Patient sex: M
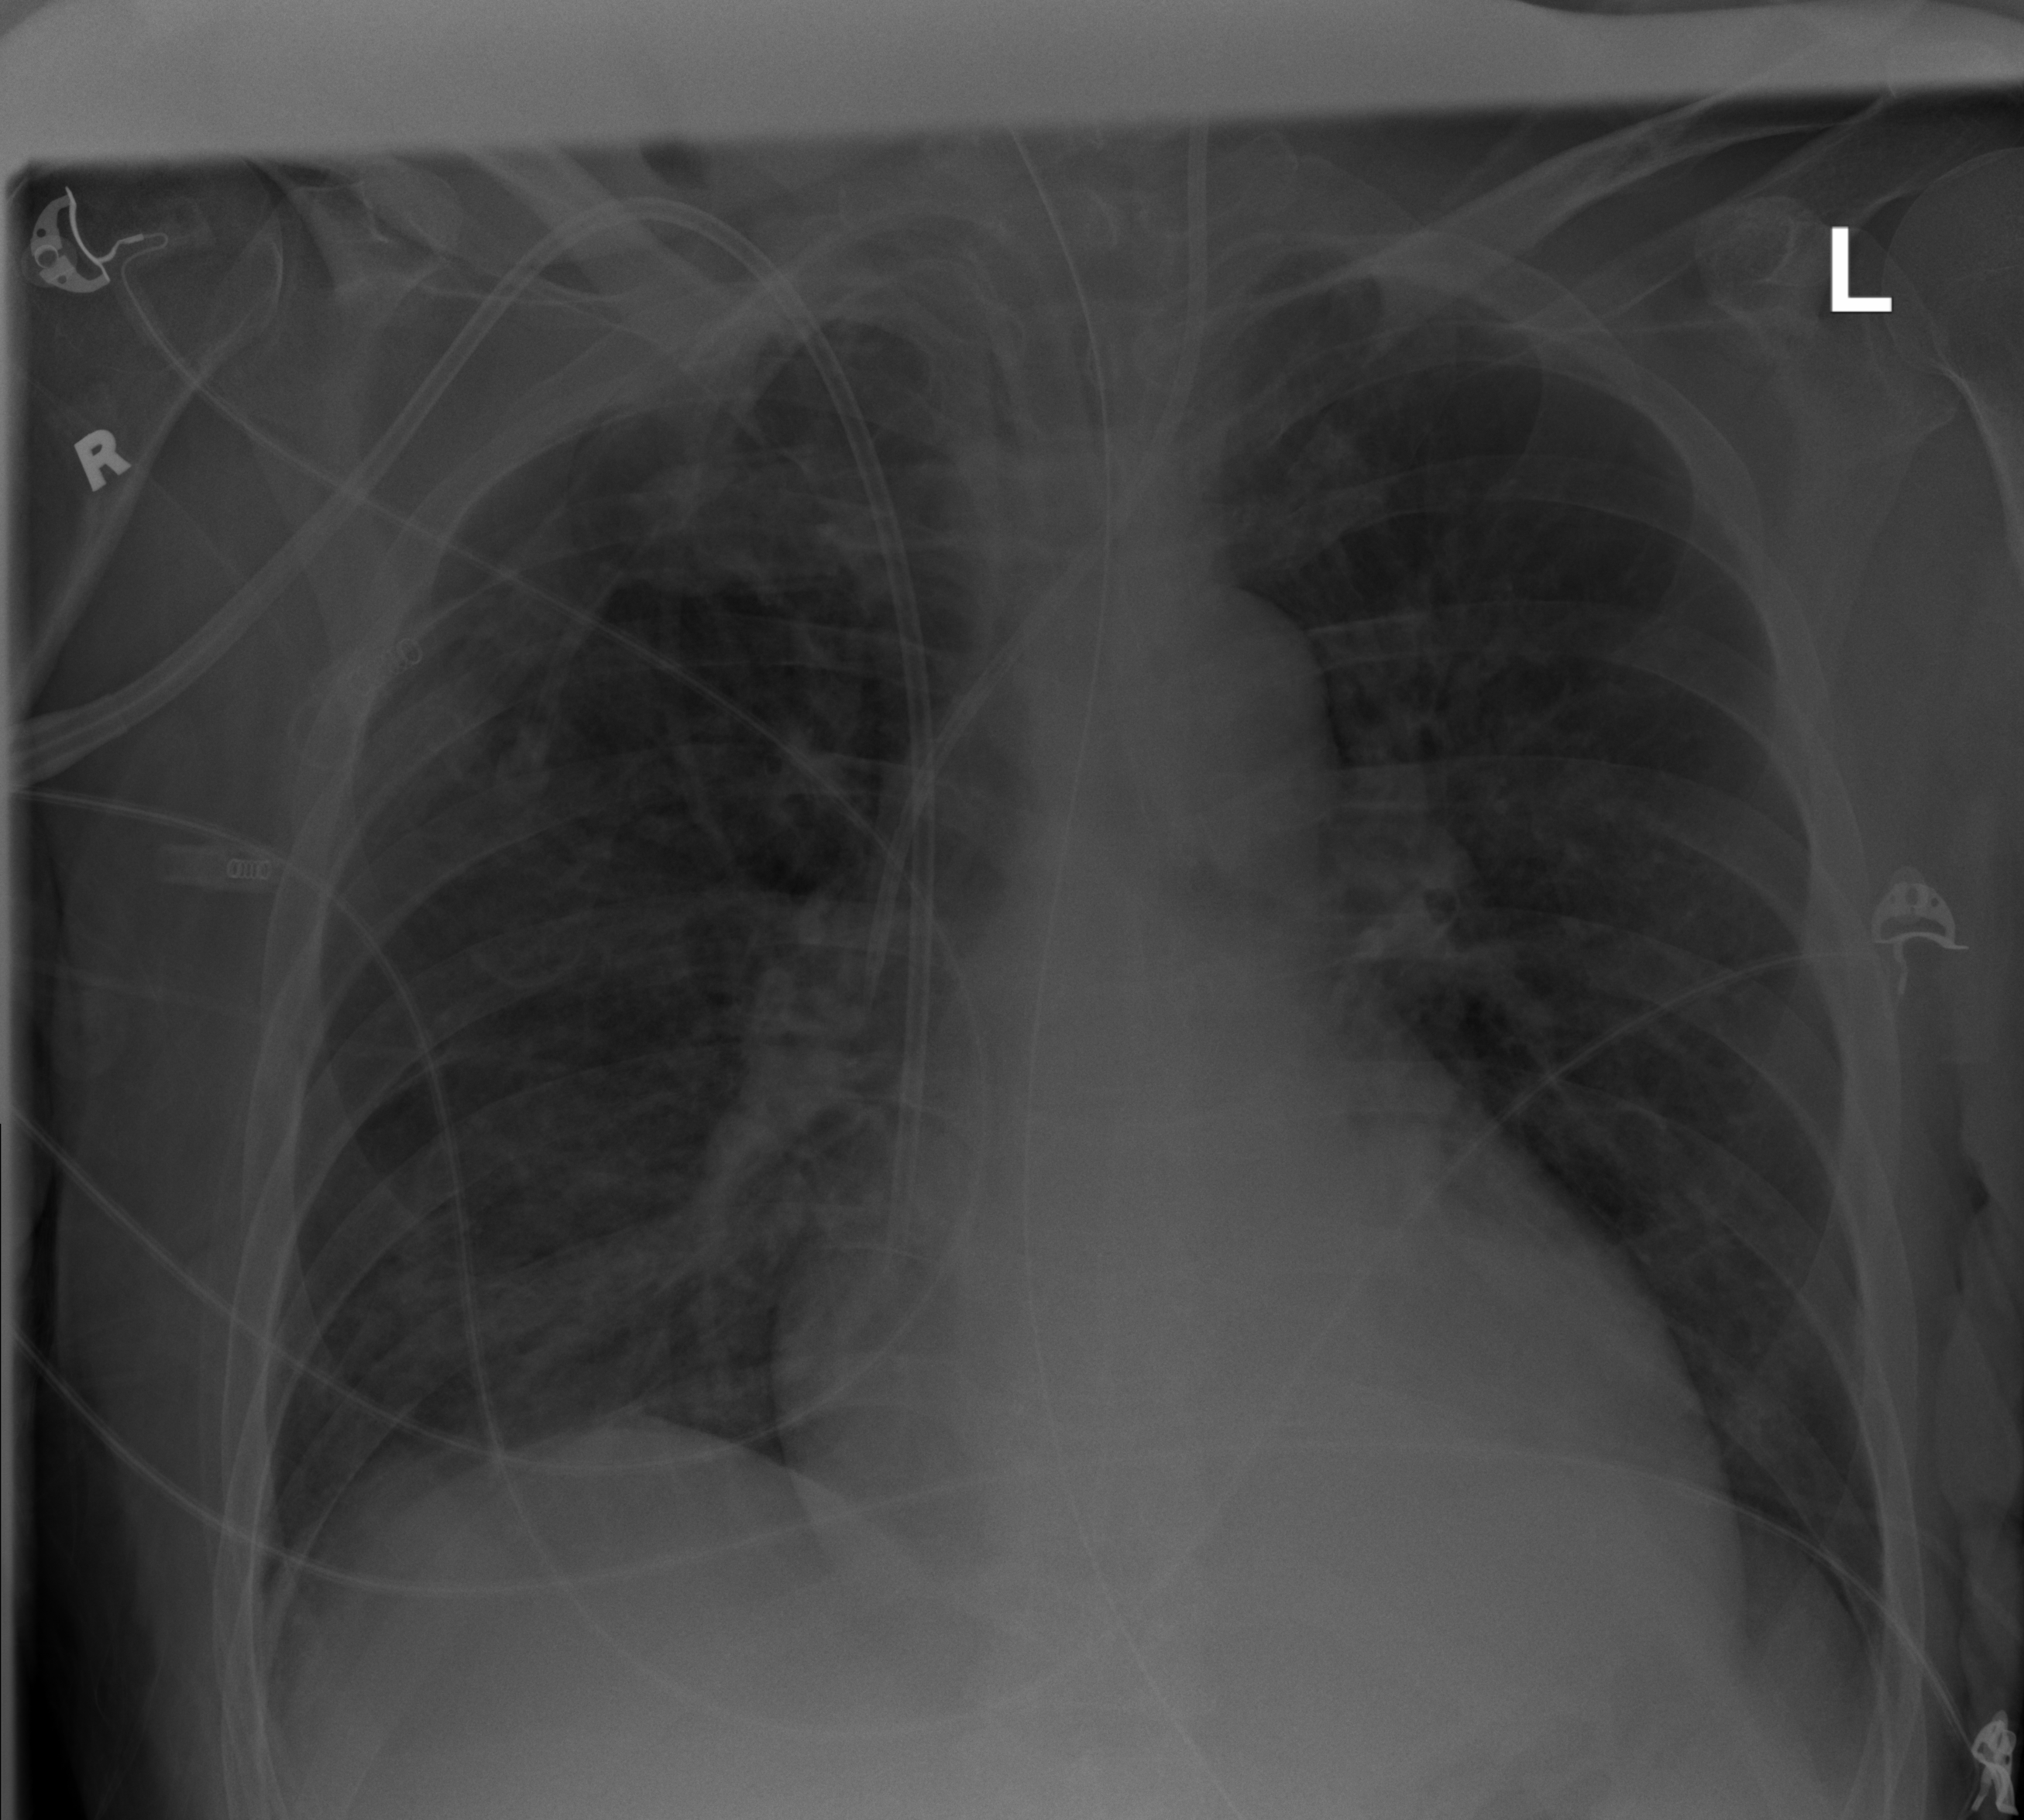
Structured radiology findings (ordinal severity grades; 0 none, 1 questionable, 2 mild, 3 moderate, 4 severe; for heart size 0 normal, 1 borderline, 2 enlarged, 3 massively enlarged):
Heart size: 2
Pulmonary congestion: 0
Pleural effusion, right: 1
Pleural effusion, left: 2
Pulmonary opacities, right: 2
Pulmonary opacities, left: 2
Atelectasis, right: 0
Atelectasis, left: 0